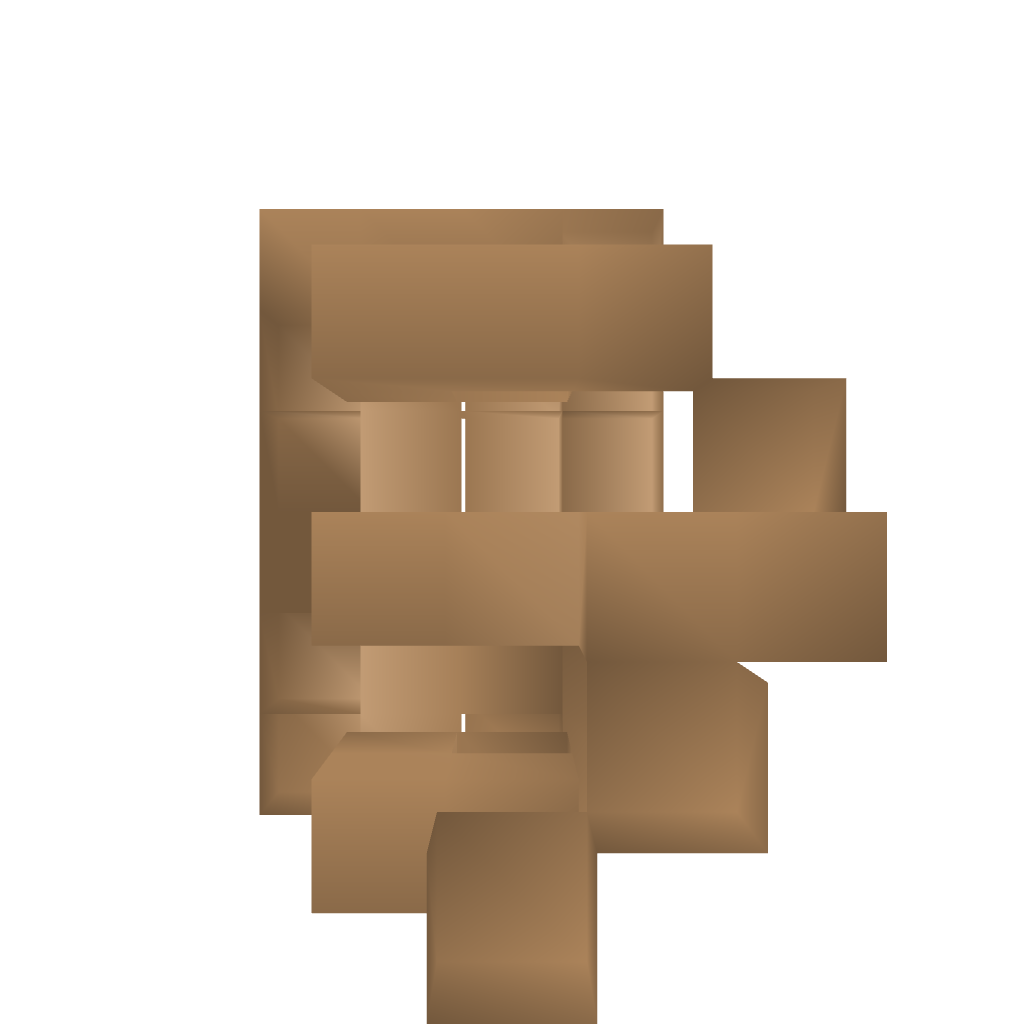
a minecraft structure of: low detail bad shape wood